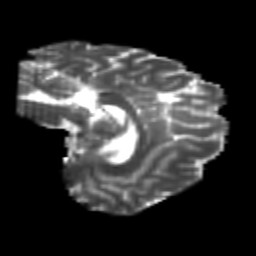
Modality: T2w
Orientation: sagittal
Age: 24
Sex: female
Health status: healthy
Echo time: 0.074 s